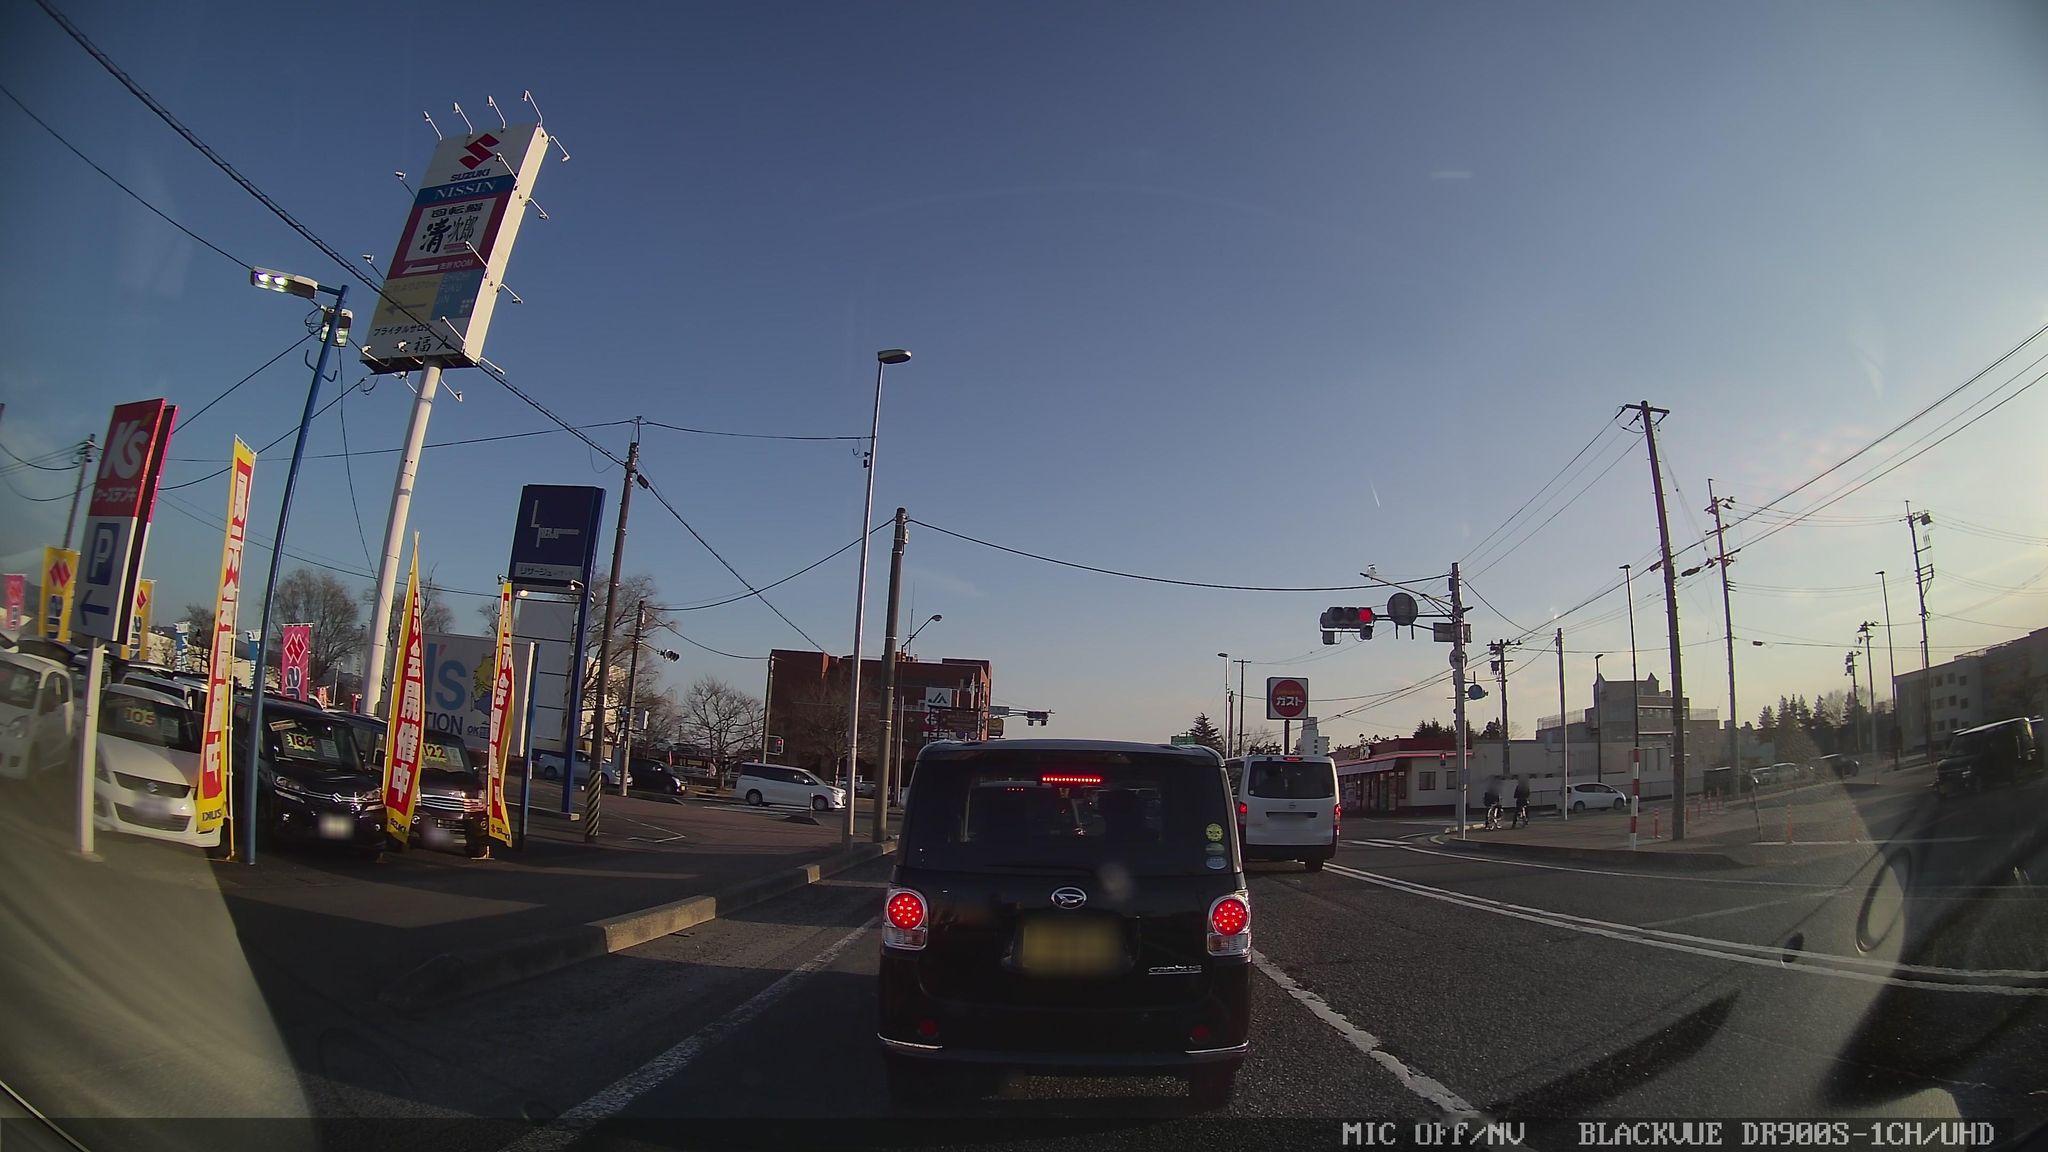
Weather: clear
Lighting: day
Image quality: good
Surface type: driving surface
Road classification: trunk
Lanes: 2.0
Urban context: semi-dense urban cluster
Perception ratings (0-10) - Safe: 1.14, Lively: 1.98, Beautiful: 5.7, Boring: 1.01, Depressing: 5.63, Wealthy: 0.25